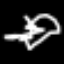
Label: squiggle